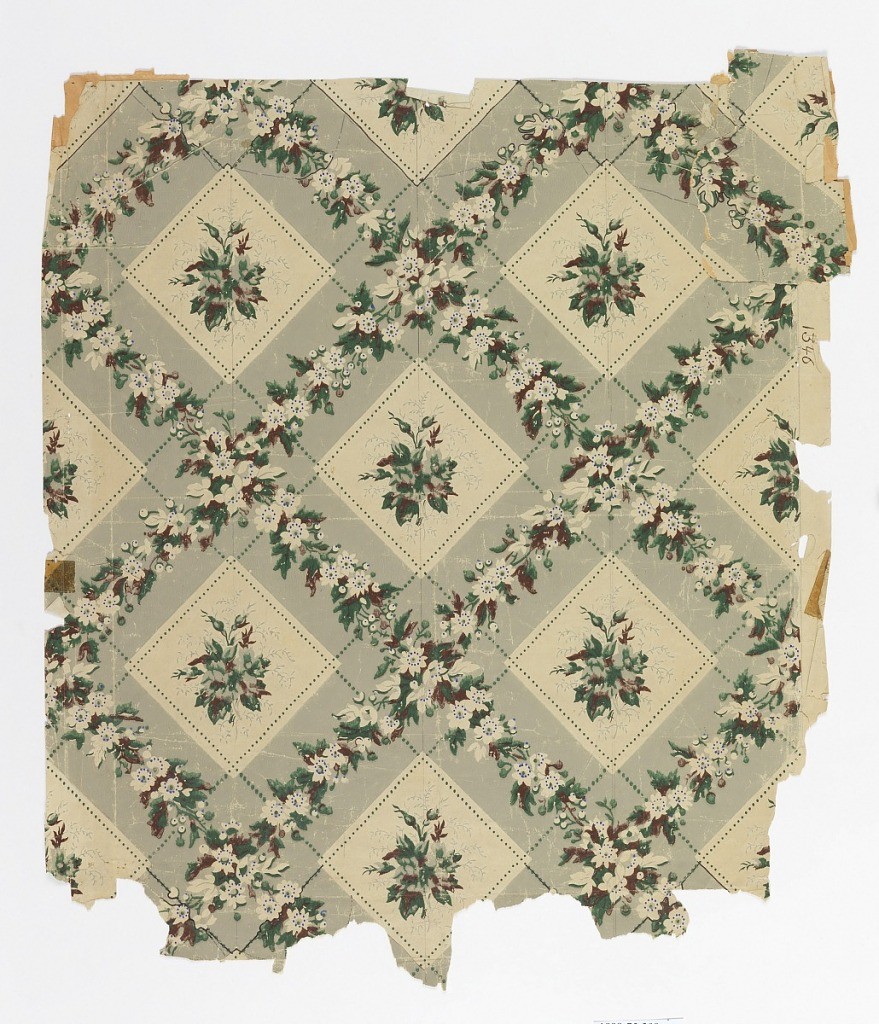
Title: Sidewall
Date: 1850–70
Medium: Machine printed on machine-made paper
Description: Diamond trellis design. Trellis pattern is gray band with vining floral. Insedt panels containing floral bouquet. Printed in brown, green and gray on off-white ground. c. 1850, from Capt. Farlen House, Salem. Printed in selvedge: "1346".